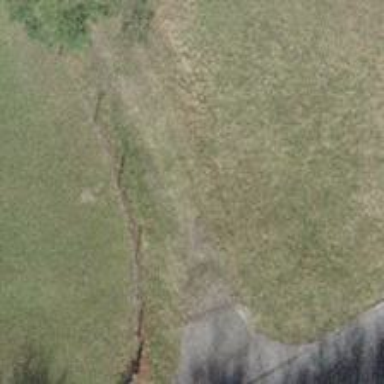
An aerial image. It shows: Grass track with grade4 surface.